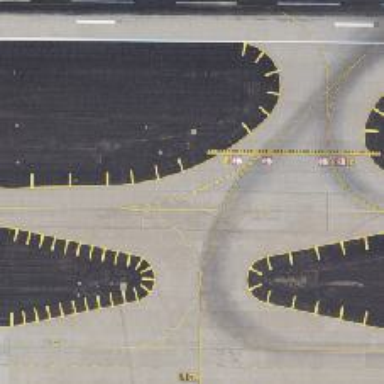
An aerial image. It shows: View of taxiway at the airport.